Chest X-ray. View position: PA
Patient age: 58
Patient sex: F
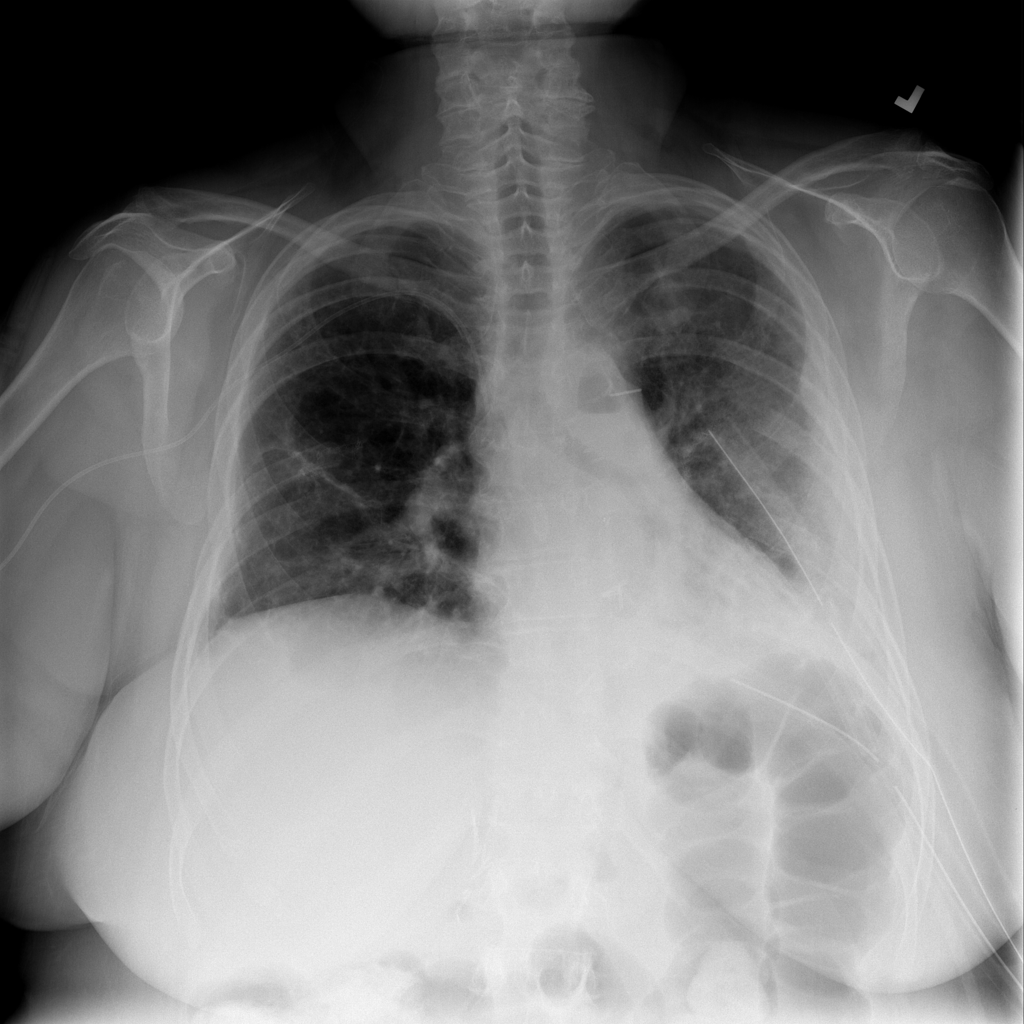
Finding: Pneumothorax